Question: I am basically trying to select data from the backend mysql database based on the input gathered in a previous drop down. However, I am not able to get this working. Looks like I am missing something, but unable to figure that out!!
Here is the code snippet that I am trying..
'''
376 <div class="col-md-4"><label for="doctor">Doctors:</label></div>
377 <div class="col-md-8">
378 <select name="doctor" class="form-control" id="doctor" required="required">
379 <option value="" disabled selected>Select Doctor</option>
380
381 <?php display_medis(); ?>
382 </select>
383 </div><br/><br/>
384
385
386 <script>
387 document.getElementById('doctor').onchange = function updateFees(e) {
388 var selection = document.querySelector('[value=${this.value}]').getAttribute('data-value');
389 document.getElementById('docFees').value = selection;
390 };
391 </script>
392
393
394 <div class="col-md-4"><label for="consultancyfees">
395 Consultancy Fees
396 </label></div>
397 <div class="col-md-8">
398 <!-- <div id="docFees">Select a doctor</div> -->
399 <input class="form-control" type="text" name="docFees" id="docFees" readonly="readonly"/>
400 </div><br><br>
'''
Function code
'''
function display_medis()
{
global $con;
$query = "select med_name,med_id,mrp from med_inv";
$result = mysqli_query($con,$query);
while( $row = mysqli_fetch_array($result) )
{
$med_name = $row['med_name'];
$mrp = $row['mrp'];
$med_id=$row['med_id'];
echo '<option value="' .$med_name. '" data-value="'.$mrp.'" >'.$med_name.'</option>';
//echo '<option value="' .$med_name. '" data-value="'.$mrp.'" data-spec="'.$med_id.'">'.$med_name.'</option>';
//echo '<option value="' .$med_name. '" >'.$med_name.'</option>';
//echo '<option value="' .$mrp. '" >'.$mrp.'</option>';
}
}
'''
Any suggestions.

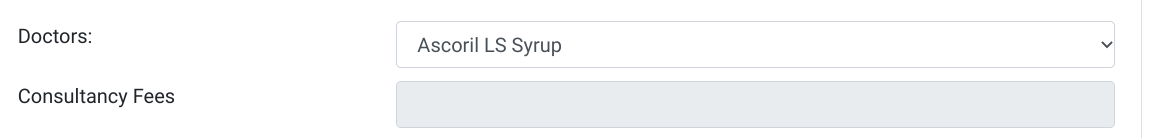
Answer: There is some syntax problem in your original JS script to process the select drop-down selected value.
Please change
'''
<script>
document.getElementById('doctor').onchange = function updateFees(e) {
var selection = document.querySelector('[value=${this.value}]').getAttribute('data-value');
document.getElementById('docFees').value = selection;
};
</script>
'''
to
'''
<script>
document.getElementById('doctor').onchange = function updateFees(e) {
var selection=this.selectedOptions[0].getAttribute('data-value');
document.getElementById('docFees').value = selection;
};
</script>
'''
Sandbox link (working):
<URL>